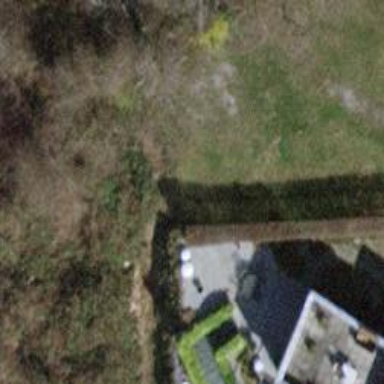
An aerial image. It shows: Hedge barrier.